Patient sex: M
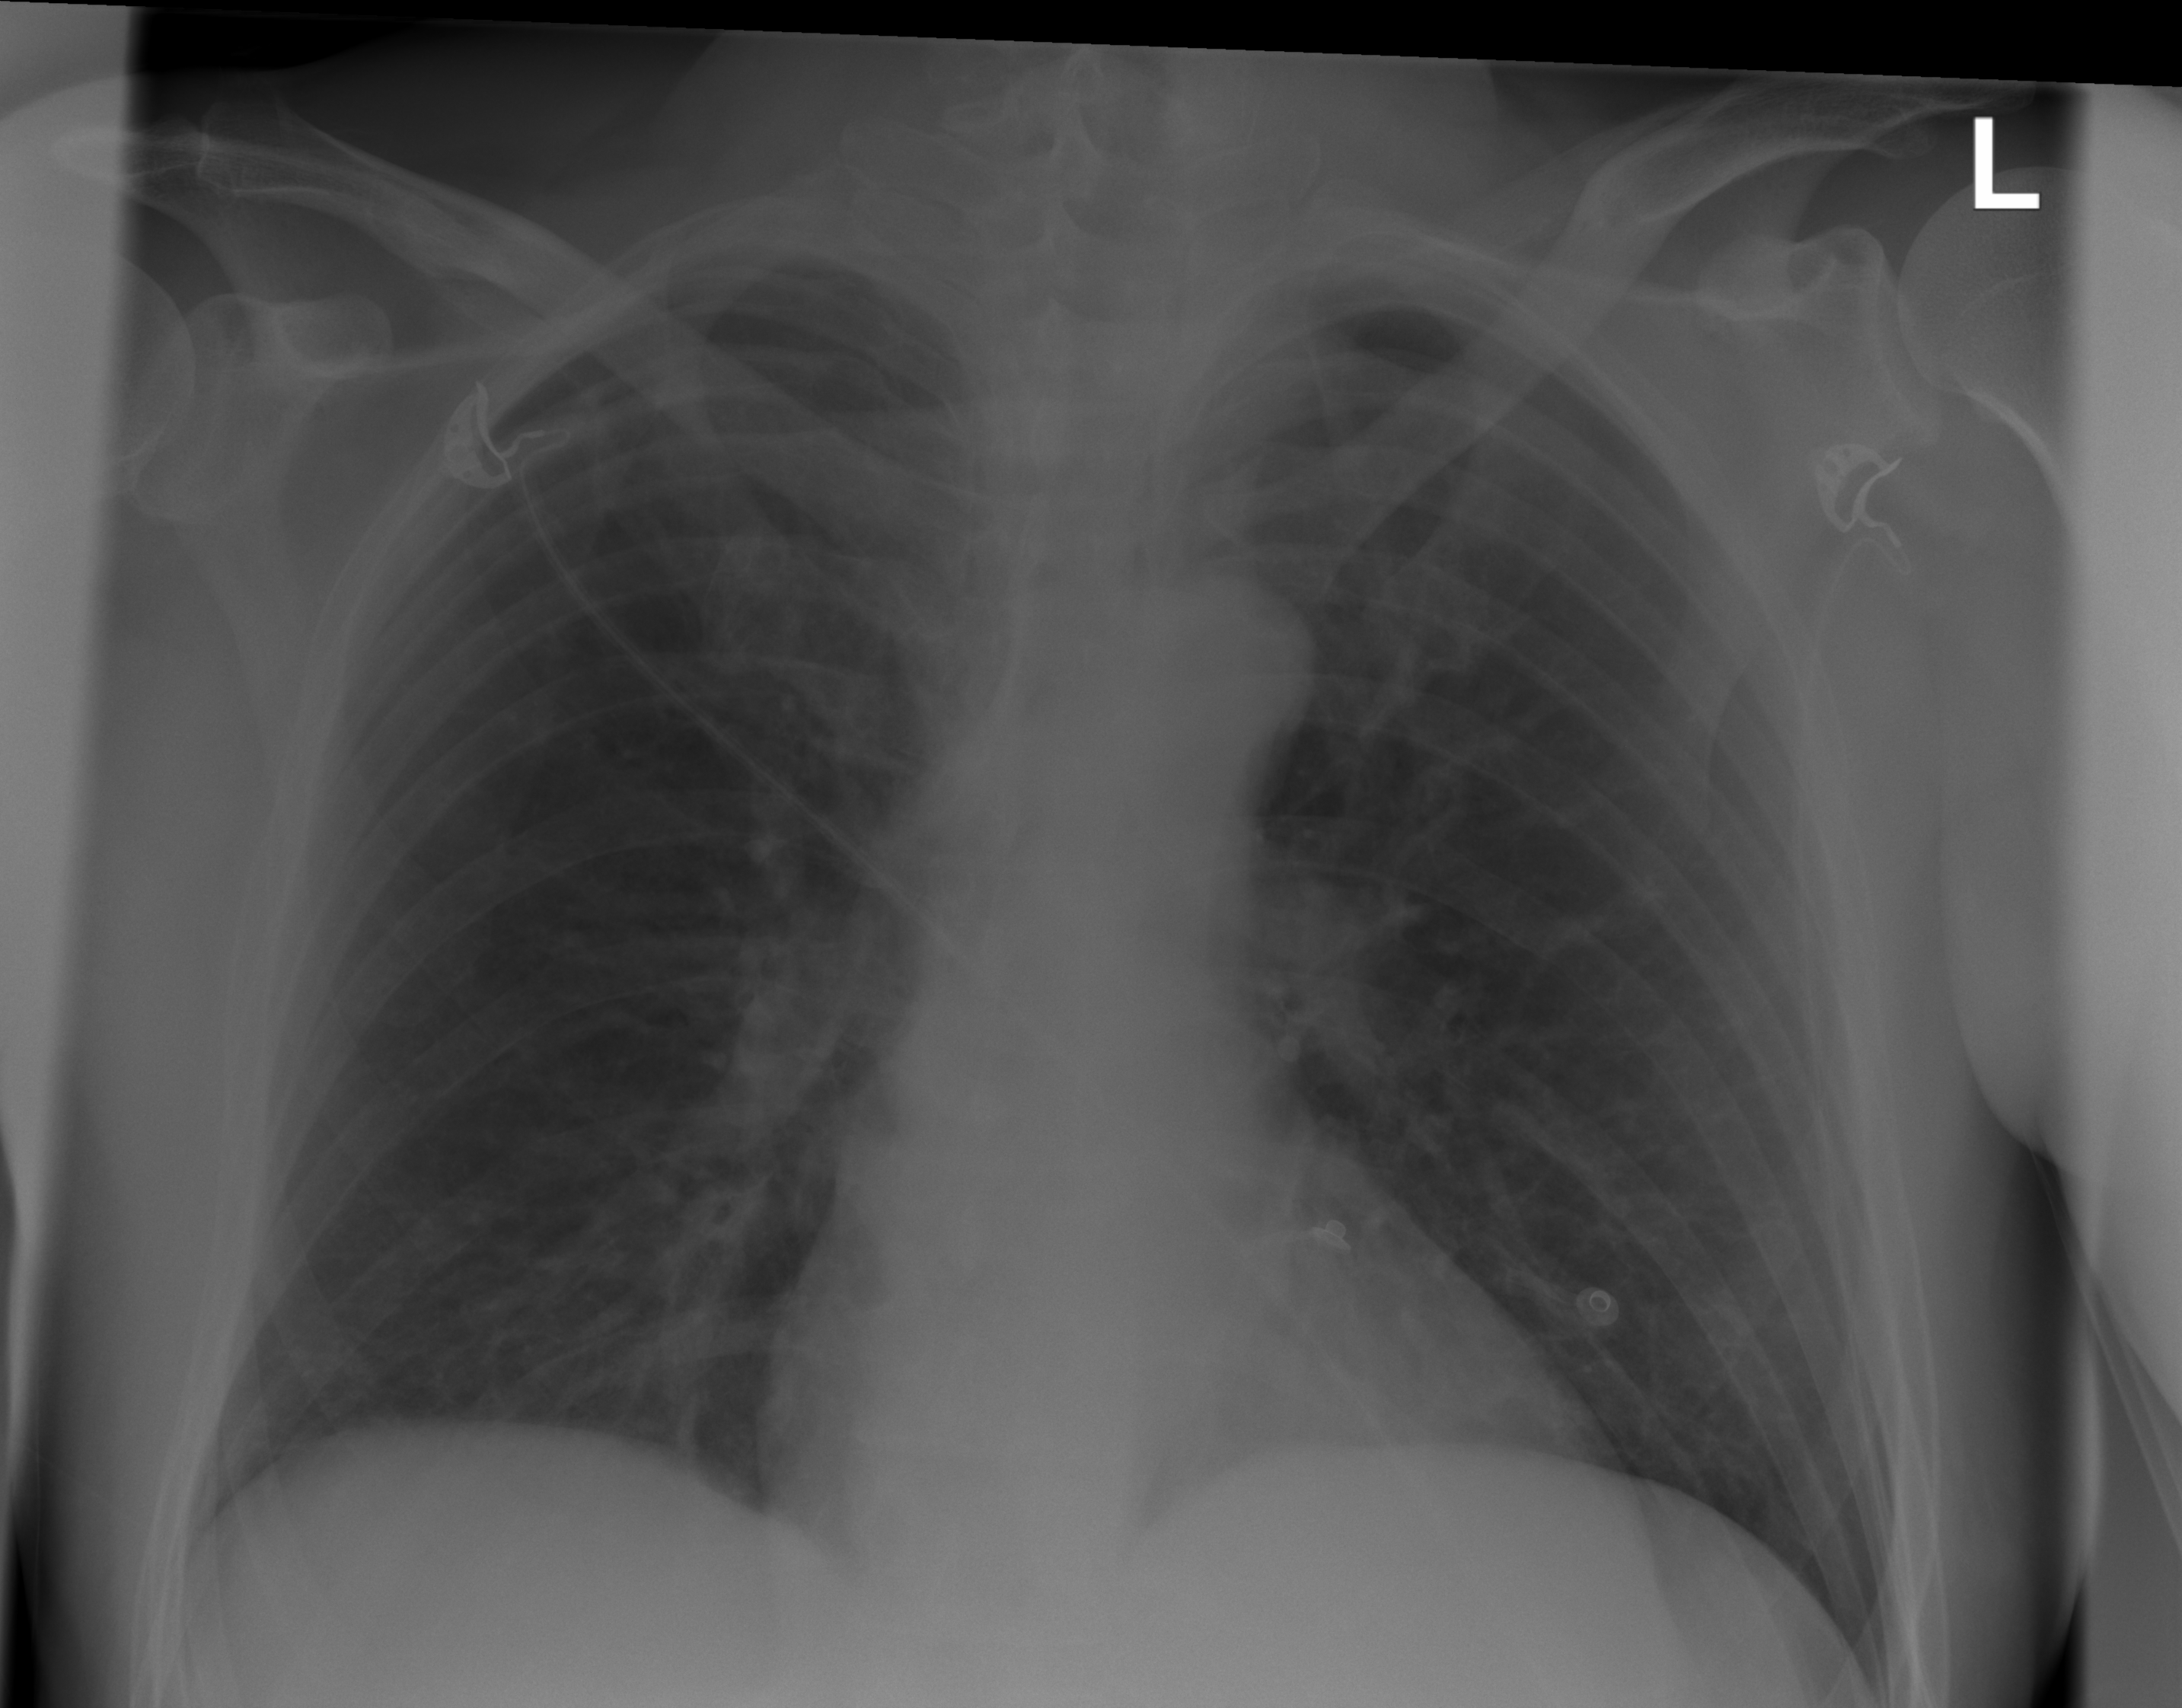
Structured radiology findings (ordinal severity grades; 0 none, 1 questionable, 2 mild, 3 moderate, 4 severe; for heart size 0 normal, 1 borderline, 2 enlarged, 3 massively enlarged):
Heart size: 0
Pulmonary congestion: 2
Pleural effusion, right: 0
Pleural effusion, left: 0
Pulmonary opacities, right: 0
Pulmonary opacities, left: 0
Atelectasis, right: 0
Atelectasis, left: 0